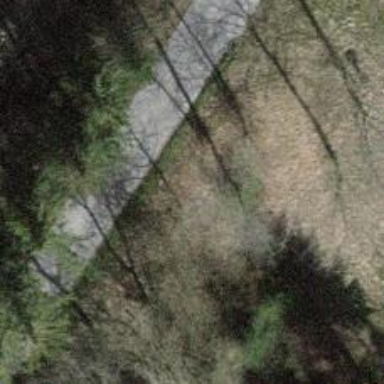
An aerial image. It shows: Culvert tunnel.